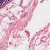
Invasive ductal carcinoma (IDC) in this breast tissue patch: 0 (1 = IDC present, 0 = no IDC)